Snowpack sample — Loveland Pass, Silver Plume, Colorado, USA (1/12/25, 11:40 AM MST)
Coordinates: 39.66, -105.88
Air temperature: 7 °F
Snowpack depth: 140 cm
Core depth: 10 cm
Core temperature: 41 °F
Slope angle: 11°, slope face: 30°
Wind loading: high
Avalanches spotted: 2
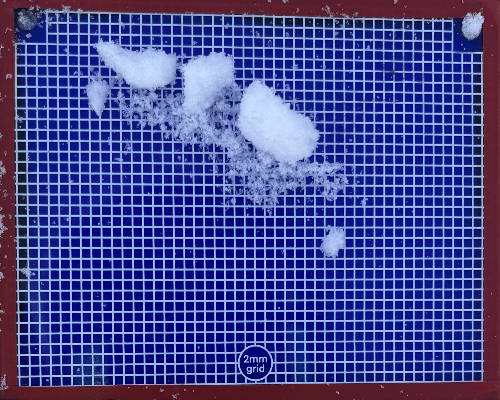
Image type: profile
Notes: Pilot using slightly modified coring method that took too large segment for snow profile picturing, advised not to use in higher level models. Two avalanche on south face nearby, partially cloudy with light snow in the last 24 hours. Lots of wind loading on eastern features.